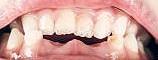
Condition: hypodontia